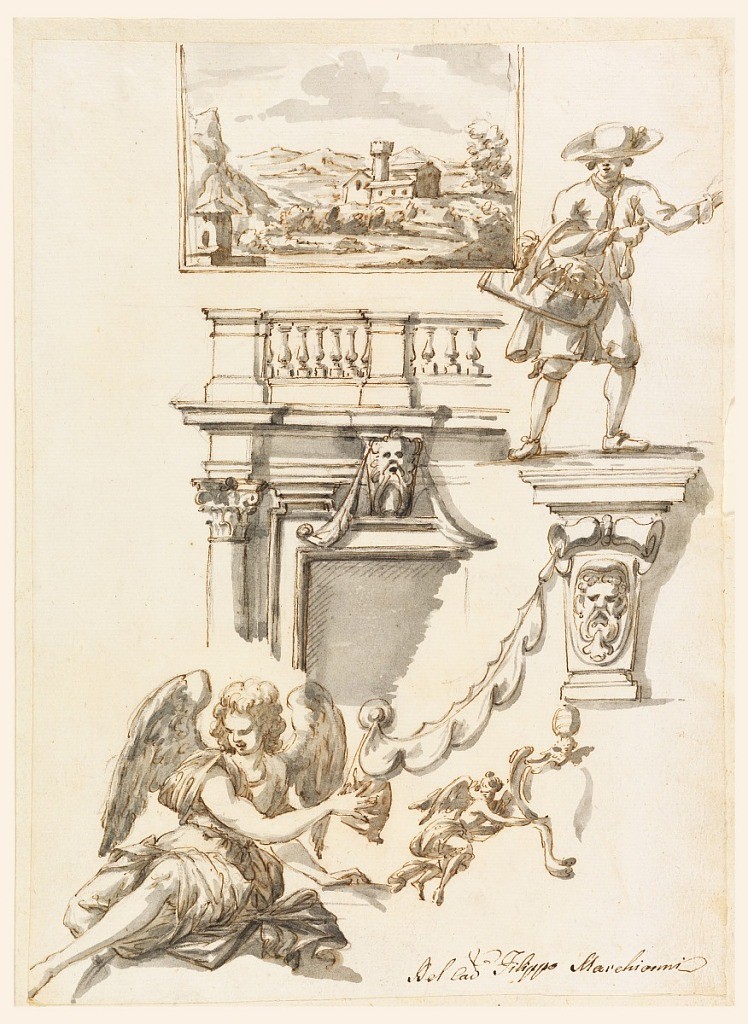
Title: Architecture and Figure Studies
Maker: Filippo Marchionni, Italian, 1732–1805
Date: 1750–90
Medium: Charcoal, pen and ink, brush and gray watercolor on laid paper
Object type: Drawing
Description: Top: landscape with a villa in mountainous country. Center left: upper left part of elevation of a façade; upper part of a column, and window frame, left part of entablature and balustrade. Center: a peddling farmer. Bottom: a seated genius, flying genius carrying the left half of a papa escutcheon.